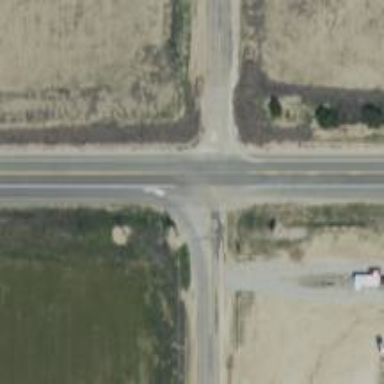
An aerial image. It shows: Asphalt road classified as primary highway.